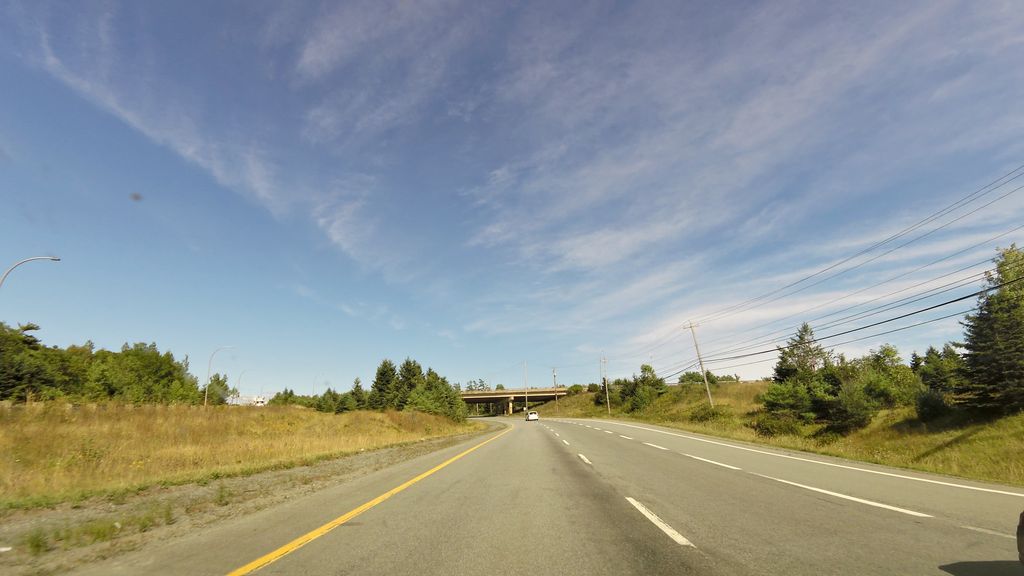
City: halifax